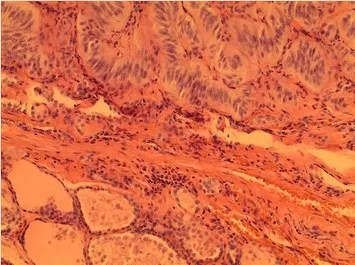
HTT (superior) juxtaposed with uninvolved thyroid parenchyma (inferior) with intervening fibrous capsule (H&E, 200X).
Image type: pathology (h&e)